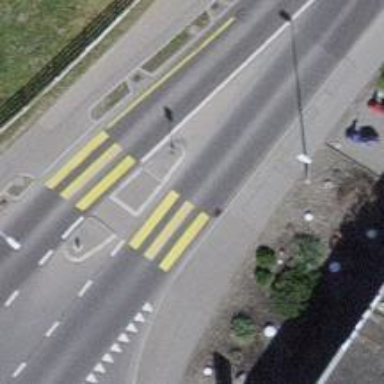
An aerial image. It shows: Pedestrian crossing with zebra markings on footway.